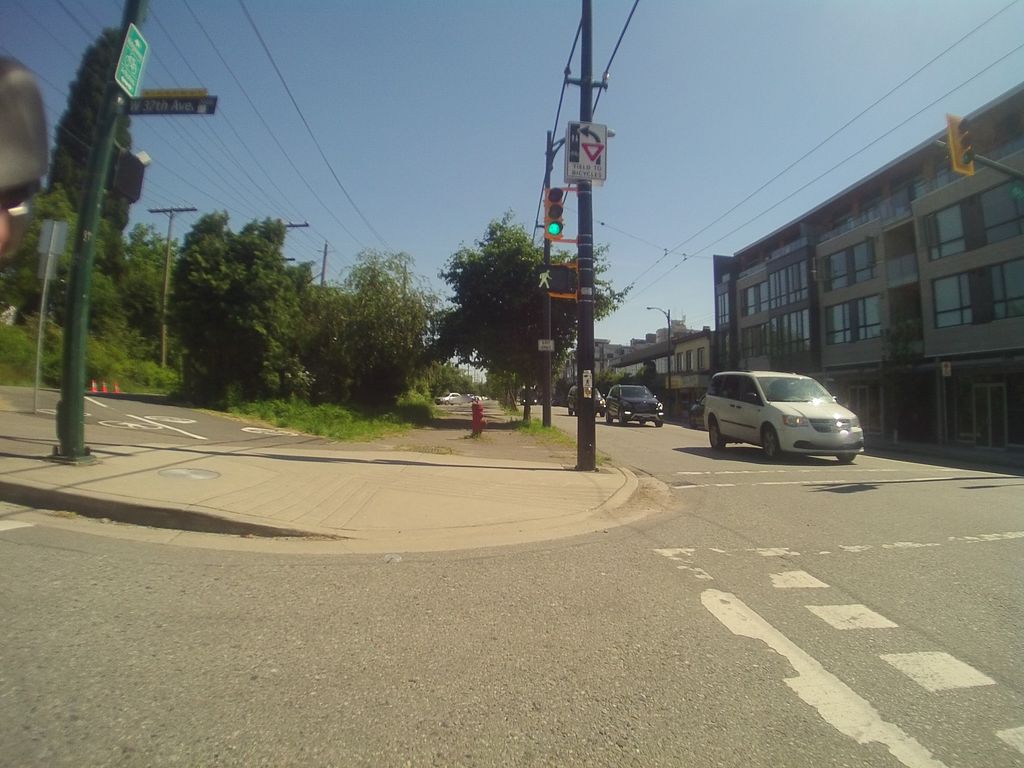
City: vancouver